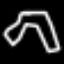
Label: pants